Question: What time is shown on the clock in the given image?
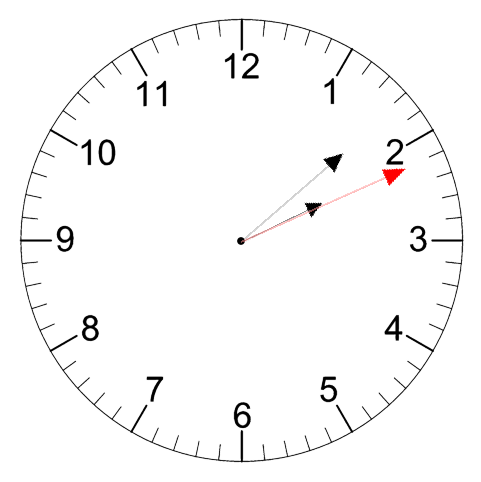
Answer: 02:08:11